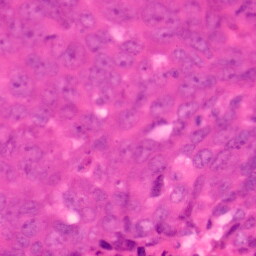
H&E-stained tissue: Colon